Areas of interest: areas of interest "Bank"
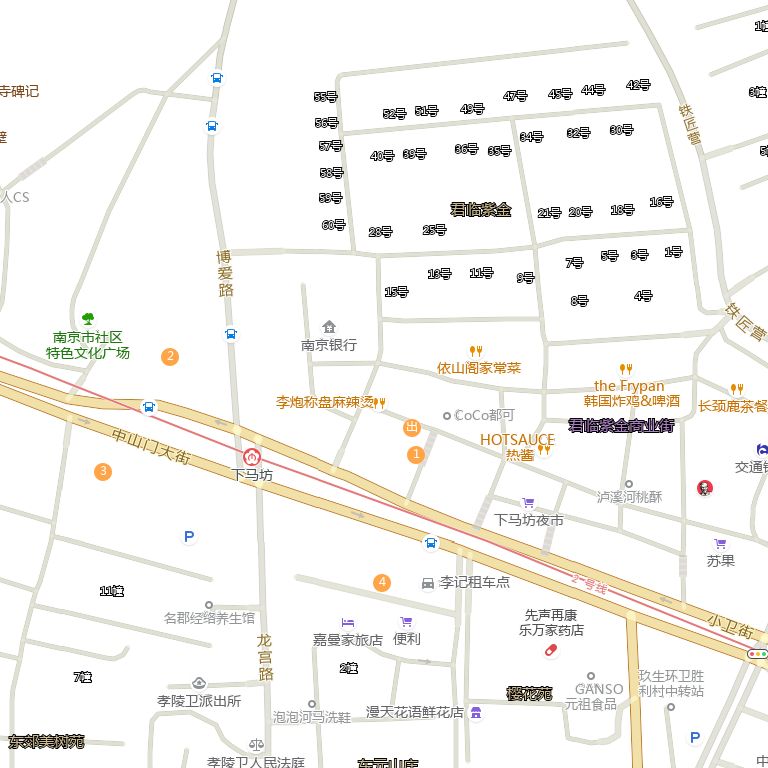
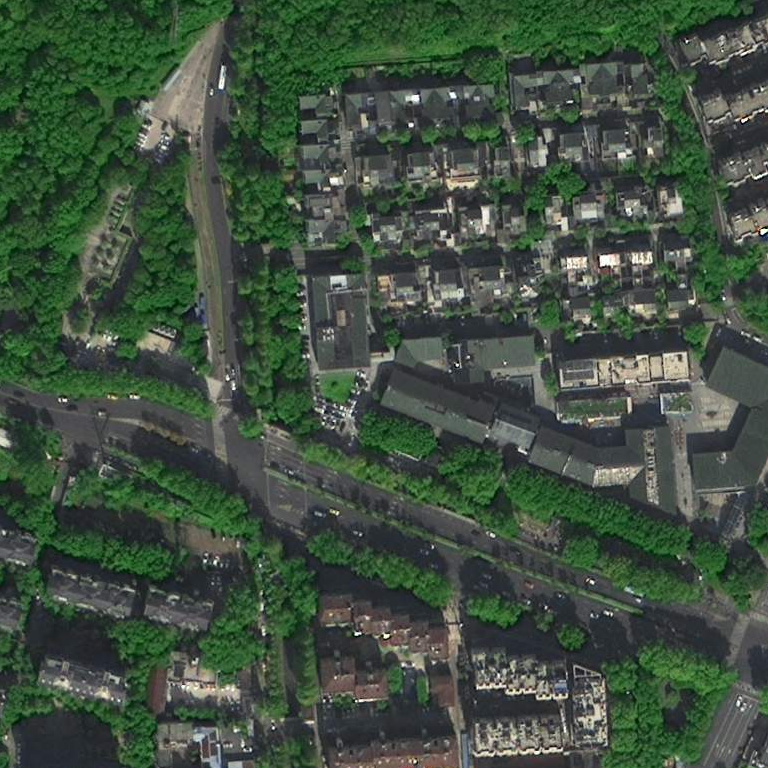